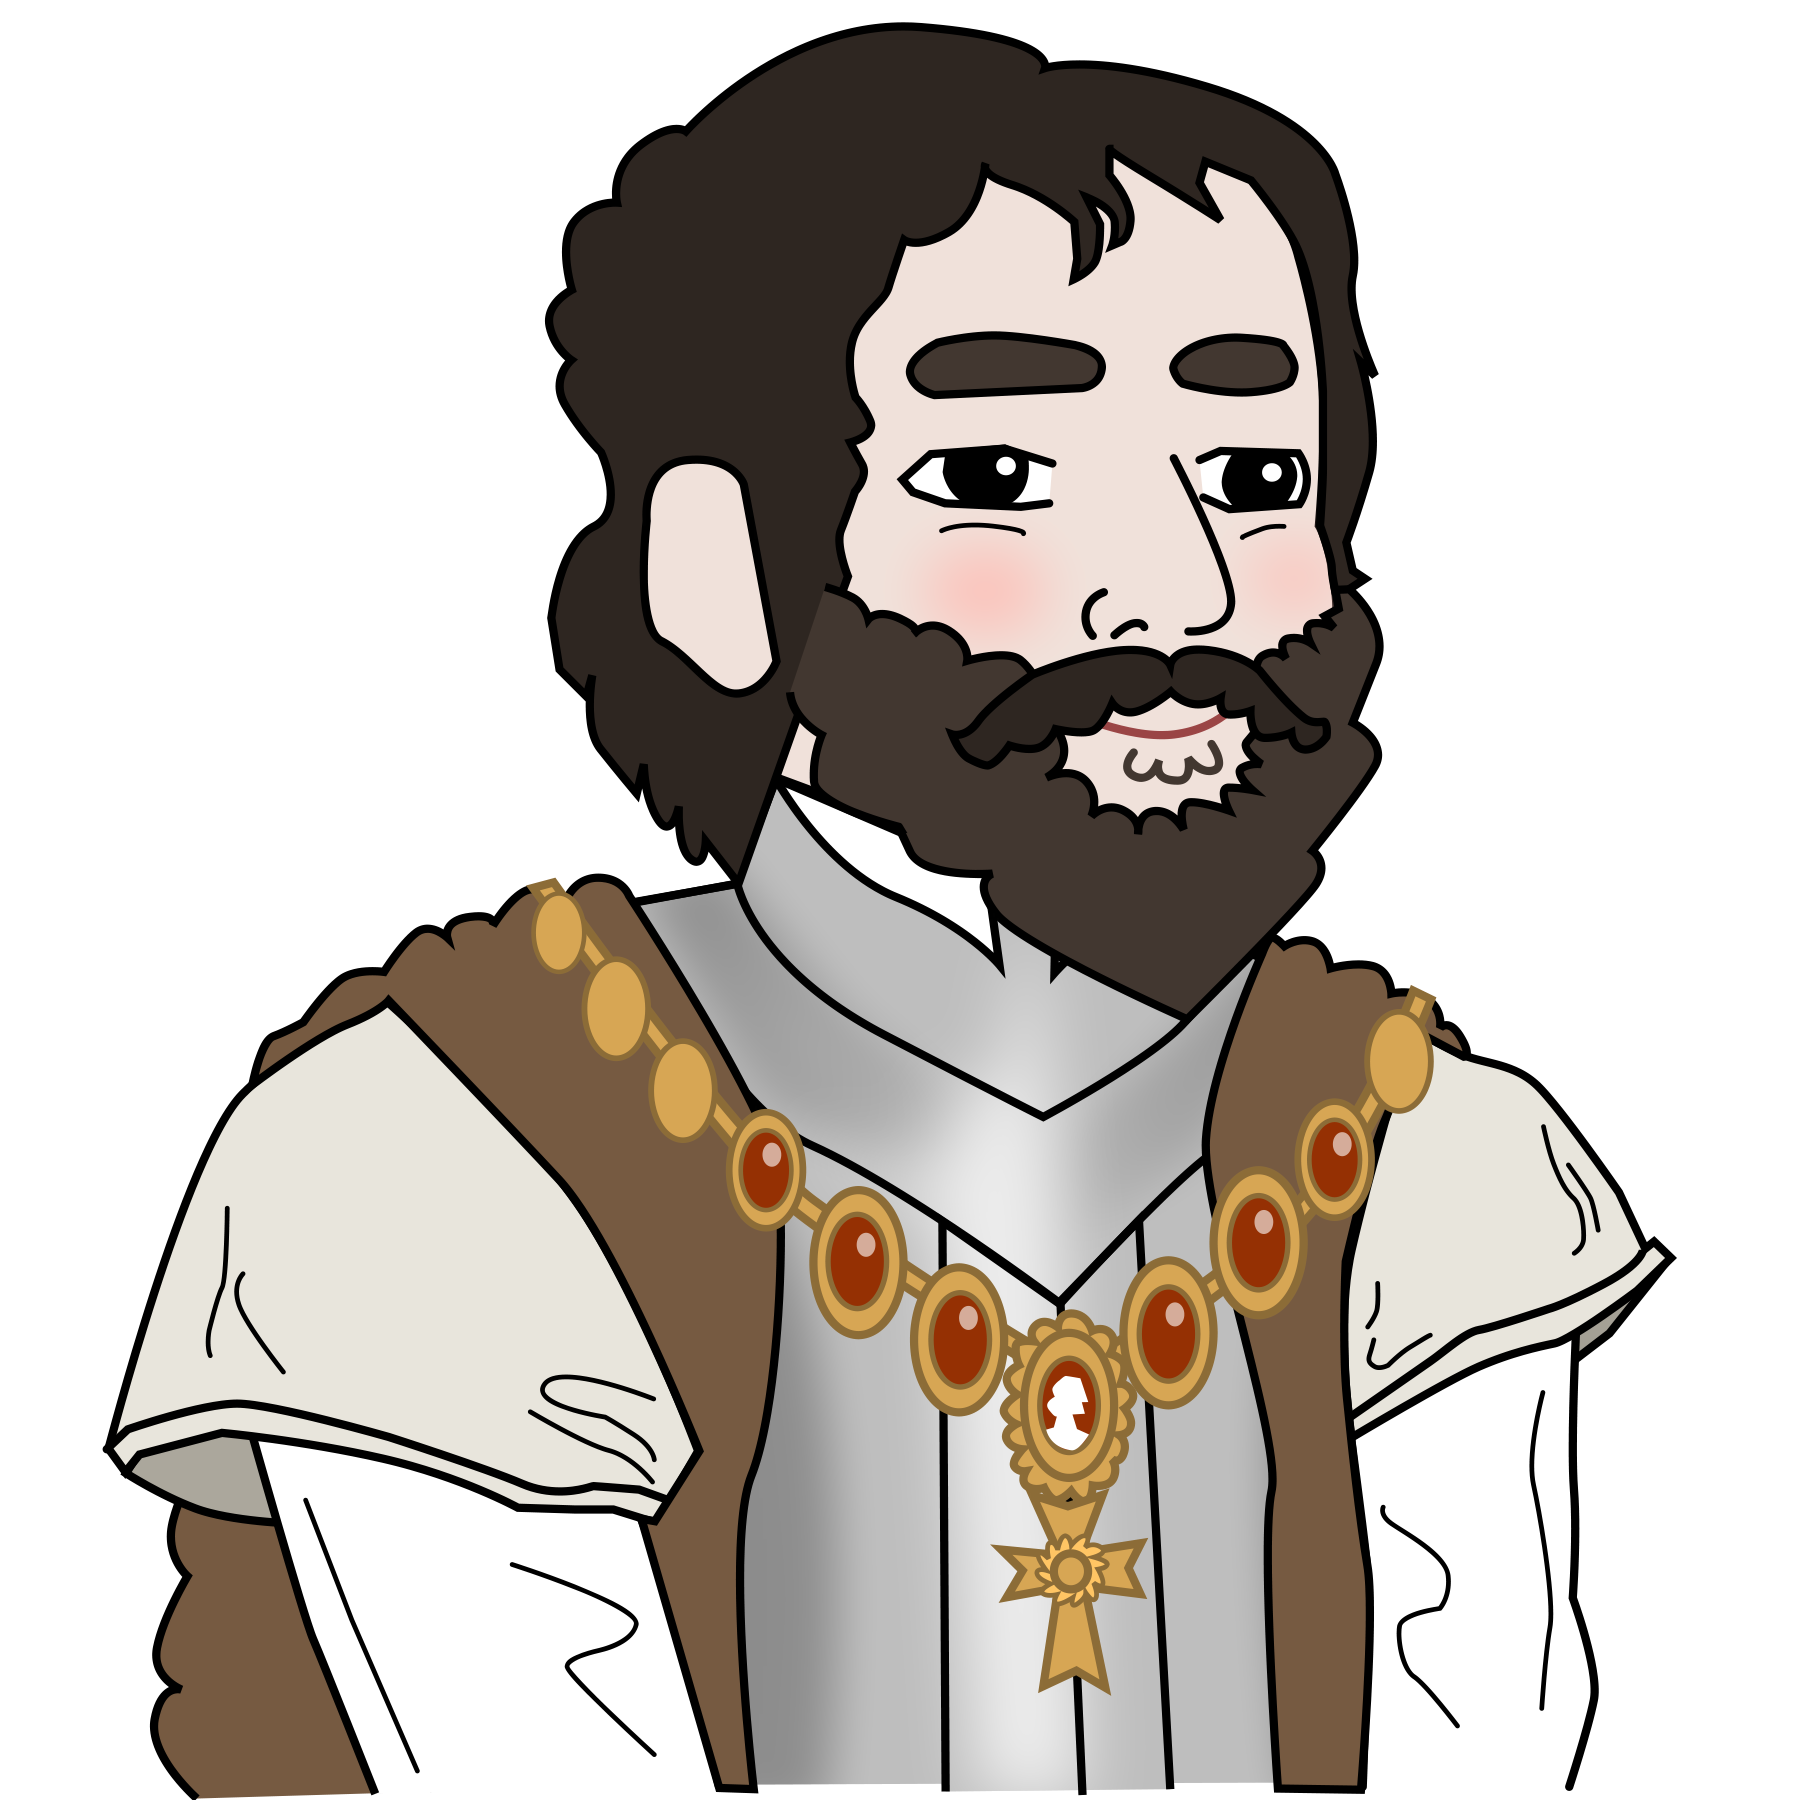
Label: 5_Trad_Boywife